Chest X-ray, AP view. Patient: 87 years old, sex M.
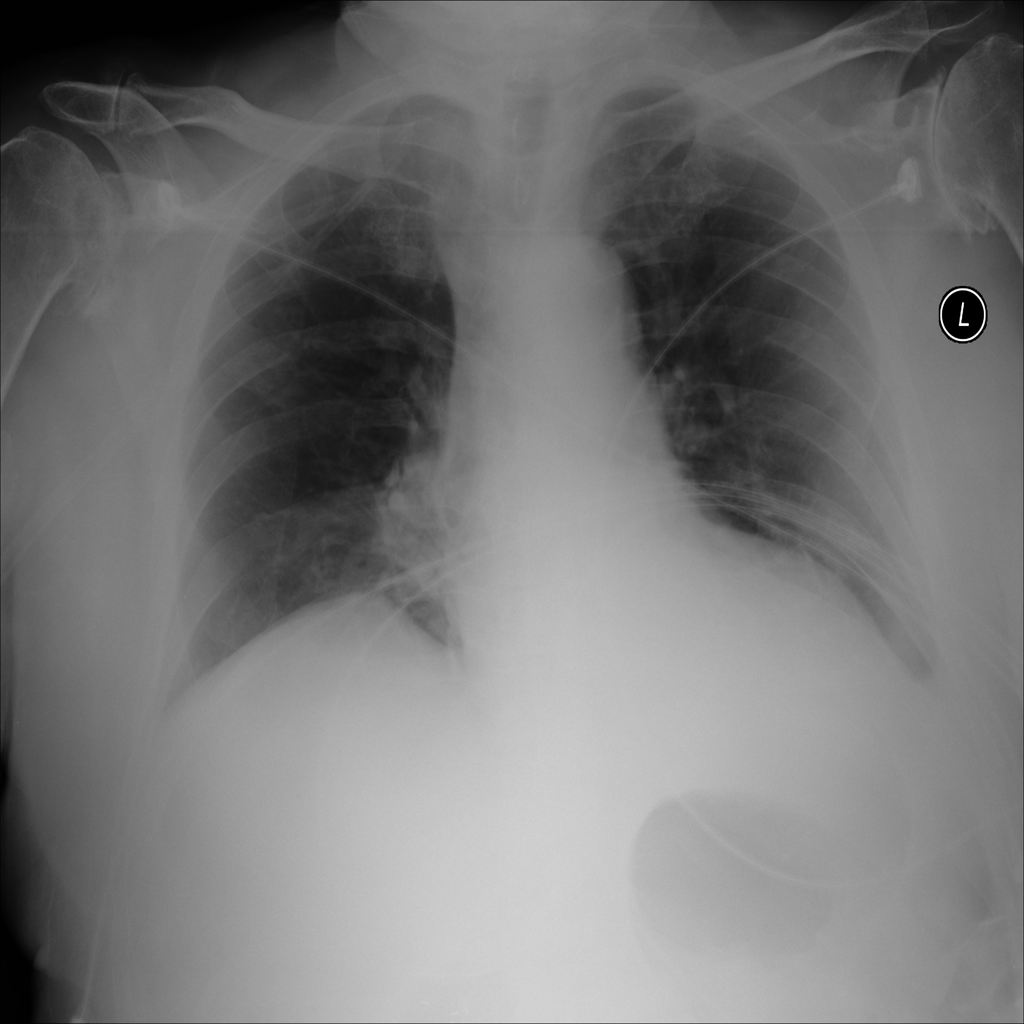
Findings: Atelectasis, Consolidation, Effusion